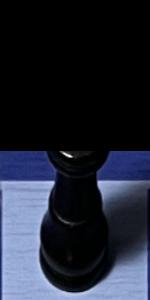
Label: King_Black